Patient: sex F, age 69
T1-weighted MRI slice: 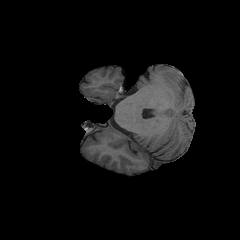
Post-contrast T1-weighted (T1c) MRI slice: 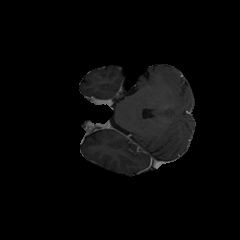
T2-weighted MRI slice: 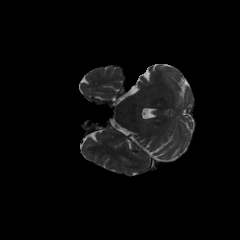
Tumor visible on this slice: no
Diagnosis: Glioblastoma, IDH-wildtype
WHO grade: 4